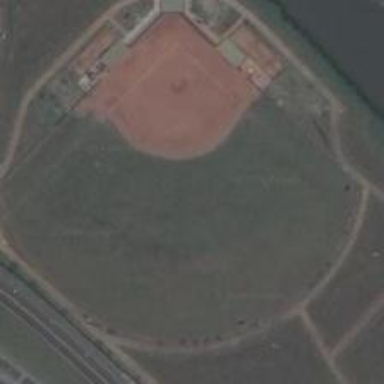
A baseball court can be seen in the area which is next to the exprssway .